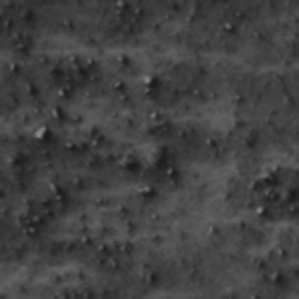
Label: frost